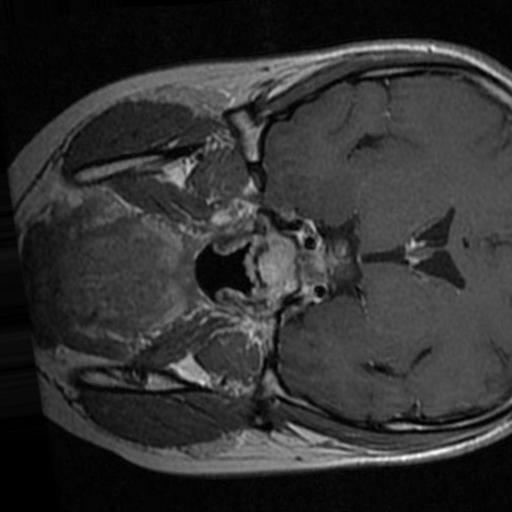
Label: brain_tumor